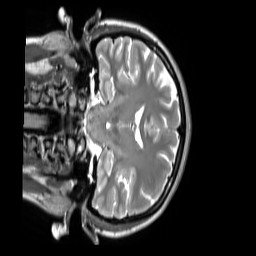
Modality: T2w
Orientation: coronal
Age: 23
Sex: female
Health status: ill
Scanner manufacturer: siemens
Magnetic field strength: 3 T
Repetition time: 2.8 s
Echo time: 0.326 s